Question: What axis?
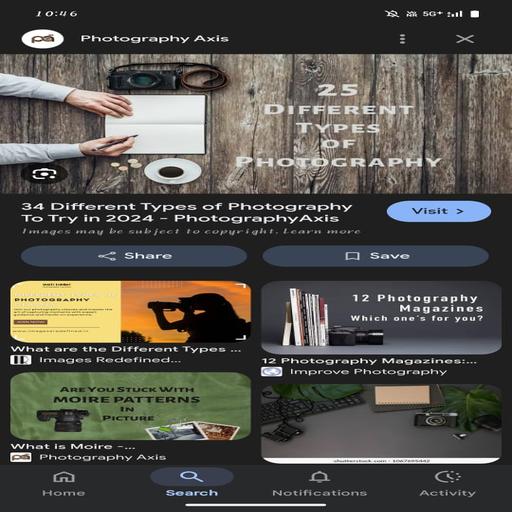
Answer:  Photography Axis